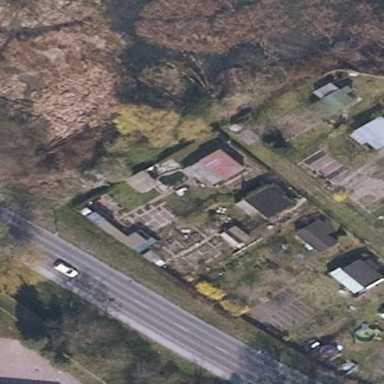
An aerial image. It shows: Plot within allotments.